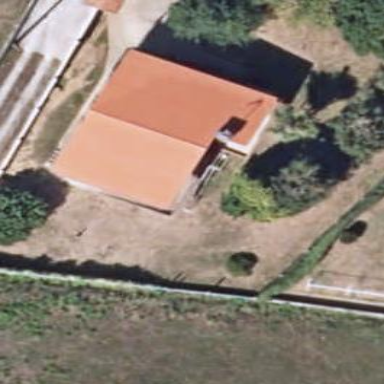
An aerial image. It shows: Simple and straightforward house.